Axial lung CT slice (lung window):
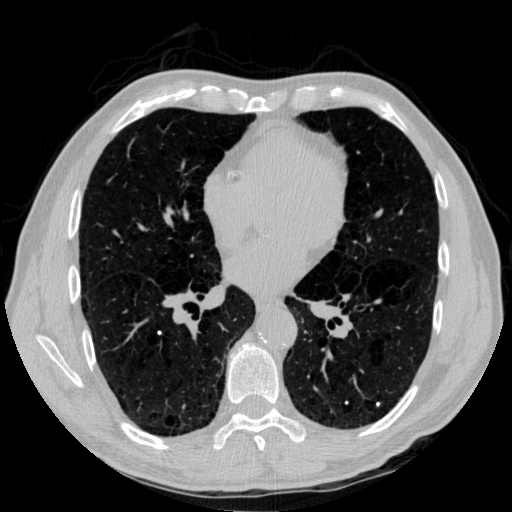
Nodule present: no